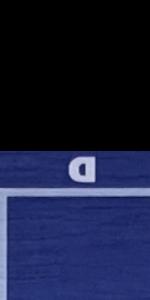
Label: Empty